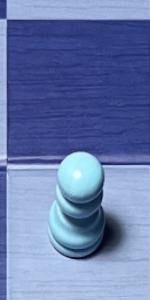
Label: Pawn_White